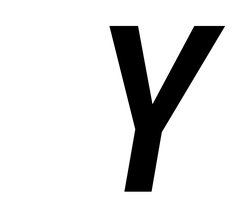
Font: Roboto-Italic_Condensed_Medium_Italic